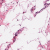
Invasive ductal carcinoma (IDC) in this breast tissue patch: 0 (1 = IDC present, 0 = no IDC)